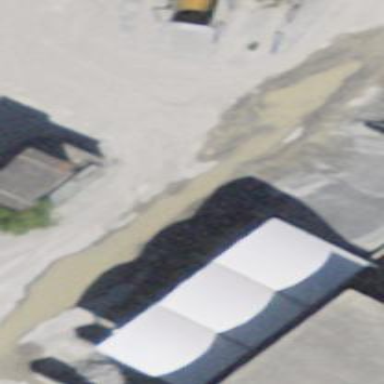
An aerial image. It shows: Industrial building with flat roof.